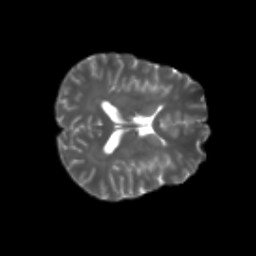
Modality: T2w
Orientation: axial
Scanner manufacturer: siemens
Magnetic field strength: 3 T
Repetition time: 4.16 s
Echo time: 0.0806 s